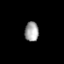
Tissue: prostate
Cell type: Endothelial cells
Senescence score: 0.3137
Nuclear area (px): 267
Mean DAPI intensity: 162.333